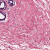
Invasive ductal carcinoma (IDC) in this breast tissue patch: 0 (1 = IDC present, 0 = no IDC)